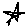
Label: star